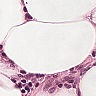
Metastatic tissue present: no